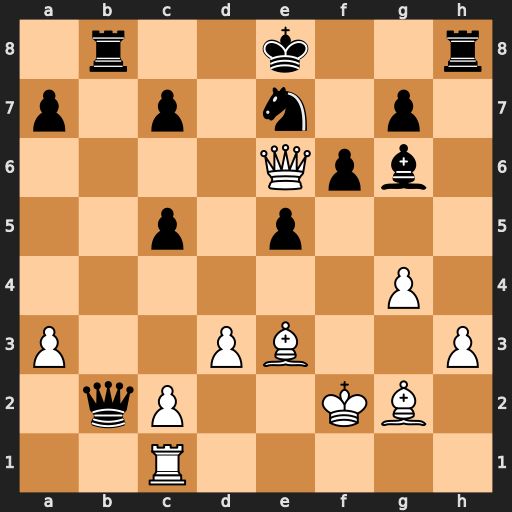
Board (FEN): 1r2k2r/p1p1n1p1/4Qpb1/2p1p3/6P1/P2PB2P/1qP2KB1/2R5
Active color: w
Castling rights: k
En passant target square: -
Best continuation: Bxc5 Qd4+ Bxd4